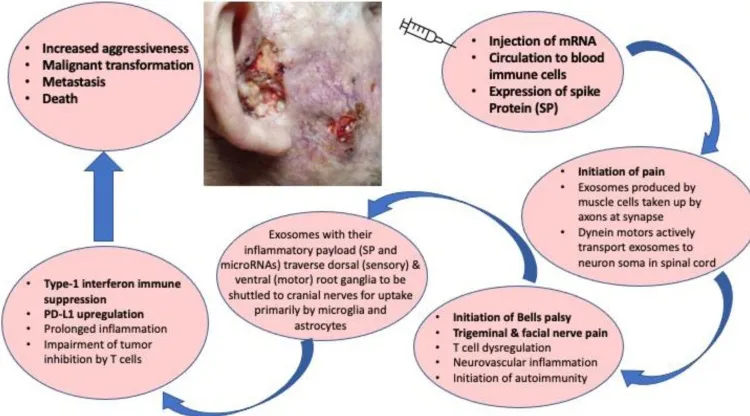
Graphical abstract.
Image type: chart (chart)